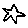
Label: star